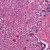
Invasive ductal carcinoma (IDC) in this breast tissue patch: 0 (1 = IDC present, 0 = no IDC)